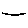
Label: line